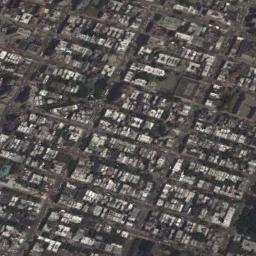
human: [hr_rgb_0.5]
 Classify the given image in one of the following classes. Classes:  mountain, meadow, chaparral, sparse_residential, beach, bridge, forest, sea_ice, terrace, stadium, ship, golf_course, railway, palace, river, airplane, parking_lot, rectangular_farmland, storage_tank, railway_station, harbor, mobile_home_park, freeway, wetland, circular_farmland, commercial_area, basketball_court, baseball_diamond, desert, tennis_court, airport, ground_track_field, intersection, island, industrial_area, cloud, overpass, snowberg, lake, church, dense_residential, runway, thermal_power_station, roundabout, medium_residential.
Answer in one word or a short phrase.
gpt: commercial_area